Question: I am trying to fit a B-spline to a set of ordered discrete data points which represent pixels of a contour extracted from an image.
While the below code works fine for some simple shapes, but not for others (please see attached image for examples). Why does this happen, and what would be a better way to approach this problem?
I am quite new to differential geometry, appreciate any insights or inputs. Thanks.
'''
% data contains two columns representing x,y coordinates of pixels
x = data(:, 1);
y = data(:, 2);
plot(x, y, 'bo');
fittedmodel = fit(x, y, 'cubicinterp');
plot(fittedmodel, 'r-');
'''

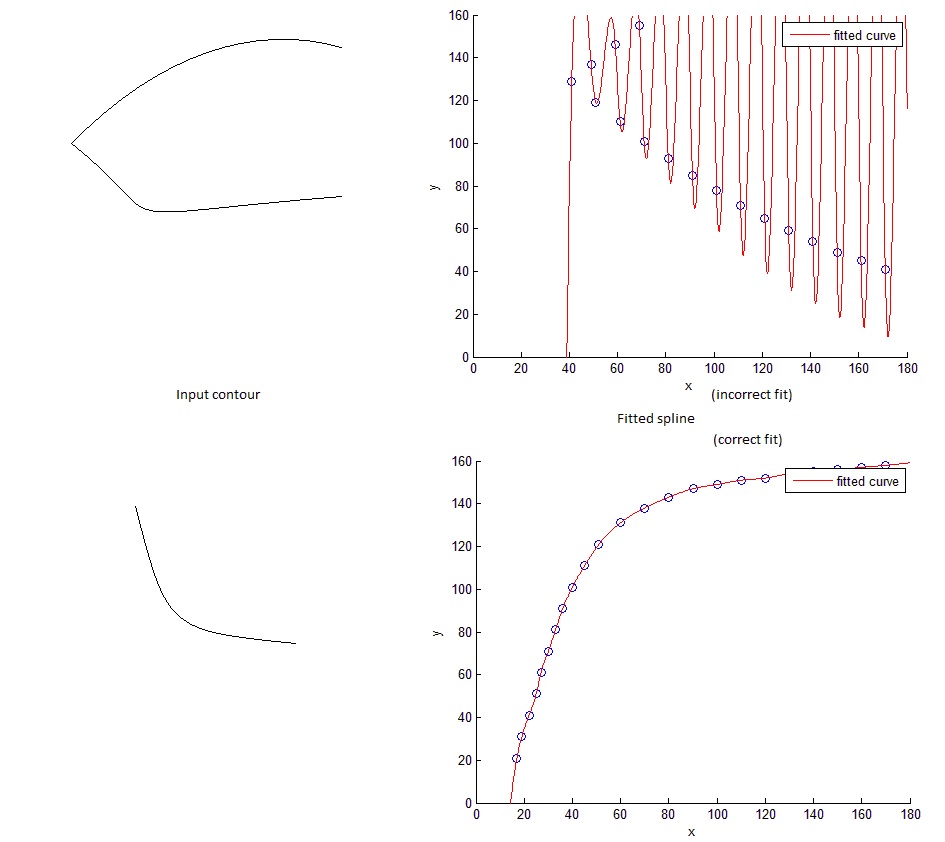
Answer: ### What went wrong?
You have two sets of numbers 'x' and 'y' with the same number of elements in both sets.
You assume:
a. That there is a function 'f' such that 'f( x_i ) = y_i' for all pairs 'x_i,y_i' in your sets.
b. That the points in the set are ordered: that is, if you follow the curve of 'f(x)' then 'x_i' "comes before" 'x_{i+1}'.
While these assumptions hold for the "correct fit" example you have. They are for the "incorrect fit" example.
As you can see for yourself, the input contour on the top be expressed as 'y = f(x)' since there are values of 'x' for which there are possible corresponding values of 'y' (see the <URL>.
### What can you do?
In most cases when you try and fit a 2D curve you search for a <URL>]' for some '0<=t<=1'.
Now, if assumption b holds (and by looking at your examples, I'm not certain it is), what you can do is
'''
t = linspace( 0, 1, numel(x) ); % define the parameter t
fitX = fit( t, x, 'cubicinterp'); % fit x as a function of parameter t
fitY = fit( t, y, 'cubicinterp'); % fit y as a function of parameter t
plot( fitX, fitY, 'r-' ); % plot the parametric curve
'''